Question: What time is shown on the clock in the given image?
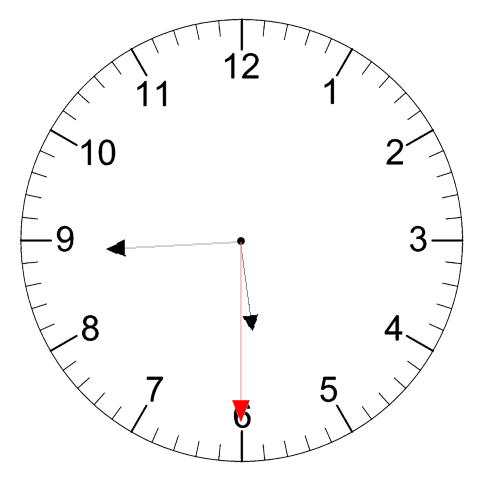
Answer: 05:44:30